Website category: university
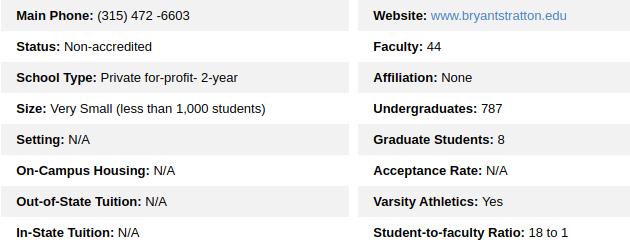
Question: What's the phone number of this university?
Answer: (315) 472 -6603

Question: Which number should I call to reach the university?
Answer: (315) 472 -6603

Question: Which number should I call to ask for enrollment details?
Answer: (315) 472 -6603

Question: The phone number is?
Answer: (315) 472 -6603

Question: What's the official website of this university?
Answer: www.bryantstratton.edu

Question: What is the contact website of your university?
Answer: www.bryantstratton.edu

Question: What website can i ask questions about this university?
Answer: www.bryantstratton.edu

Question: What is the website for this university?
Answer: www.bryantstratton.edu

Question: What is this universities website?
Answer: www.bryantstratton.edu

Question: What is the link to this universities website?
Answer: www.bryantstratton.edu

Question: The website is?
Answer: www.bryantstratton.edu

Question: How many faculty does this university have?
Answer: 44

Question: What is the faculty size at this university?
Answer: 44

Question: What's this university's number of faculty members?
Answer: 44

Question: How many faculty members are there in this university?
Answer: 44

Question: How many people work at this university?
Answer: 44

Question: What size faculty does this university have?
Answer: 44

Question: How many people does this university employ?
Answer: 44

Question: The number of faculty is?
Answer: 44

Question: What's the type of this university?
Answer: Private for-profit- 2-year

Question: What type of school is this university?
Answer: Private for-profit- 2-year

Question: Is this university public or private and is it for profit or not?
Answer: Private for-profit- 2-year

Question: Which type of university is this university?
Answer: Private for-profit- 2-year

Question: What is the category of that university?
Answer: Private for-profit- 2-year

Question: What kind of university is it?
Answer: Private for-profit- 2-year

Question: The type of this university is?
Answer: Private for-profit- 2-year

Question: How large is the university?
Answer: Very Small (less than 1,000 students)

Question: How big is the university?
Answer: Very Small (less than 1,000 students)

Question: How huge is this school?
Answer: Very Small (less than 1,000 students)

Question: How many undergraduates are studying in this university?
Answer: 787

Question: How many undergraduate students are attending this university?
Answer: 787

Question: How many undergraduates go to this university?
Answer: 787

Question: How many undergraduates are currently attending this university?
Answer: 787

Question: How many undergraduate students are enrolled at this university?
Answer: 787

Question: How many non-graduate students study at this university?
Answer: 787

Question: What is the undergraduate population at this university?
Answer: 787

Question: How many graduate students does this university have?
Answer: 8

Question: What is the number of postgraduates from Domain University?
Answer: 8

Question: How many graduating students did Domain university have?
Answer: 8

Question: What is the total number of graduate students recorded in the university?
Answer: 8

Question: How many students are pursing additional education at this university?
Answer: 8

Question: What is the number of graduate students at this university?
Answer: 8

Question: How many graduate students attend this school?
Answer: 8

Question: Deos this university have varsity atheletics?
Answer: Yes

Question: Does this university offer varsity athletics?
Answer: Yes

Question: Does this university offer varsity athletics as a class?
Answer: Yes

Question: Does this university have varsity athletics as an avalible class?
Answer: Yes

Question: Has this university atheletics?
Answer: Yes

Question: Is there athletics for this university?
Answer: Yes

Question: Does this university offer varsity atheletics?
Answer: Yes

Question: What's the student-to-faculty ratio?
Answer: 18 to 1

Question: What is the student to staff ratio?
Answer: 18 to 1

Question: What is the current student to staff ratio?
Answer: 18 to 1

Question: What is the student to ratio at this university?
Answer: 18 to 1

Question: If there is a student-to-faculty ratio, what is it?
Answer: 18 to 1

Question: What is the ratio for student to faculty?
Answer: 18 to 1

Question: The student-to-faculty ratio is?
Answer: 18 to 1